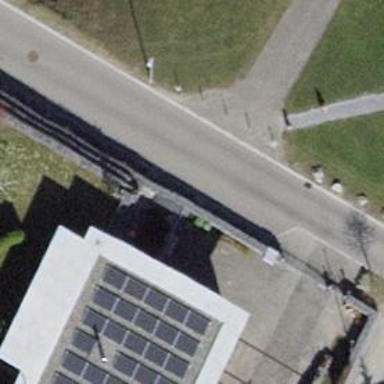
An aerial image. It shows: Bollard barrier.